Interaction volume radius: 10 \u00c5
Interaction volume height: 40 \u00c5
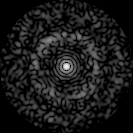
Disorder parameter: 0.8459